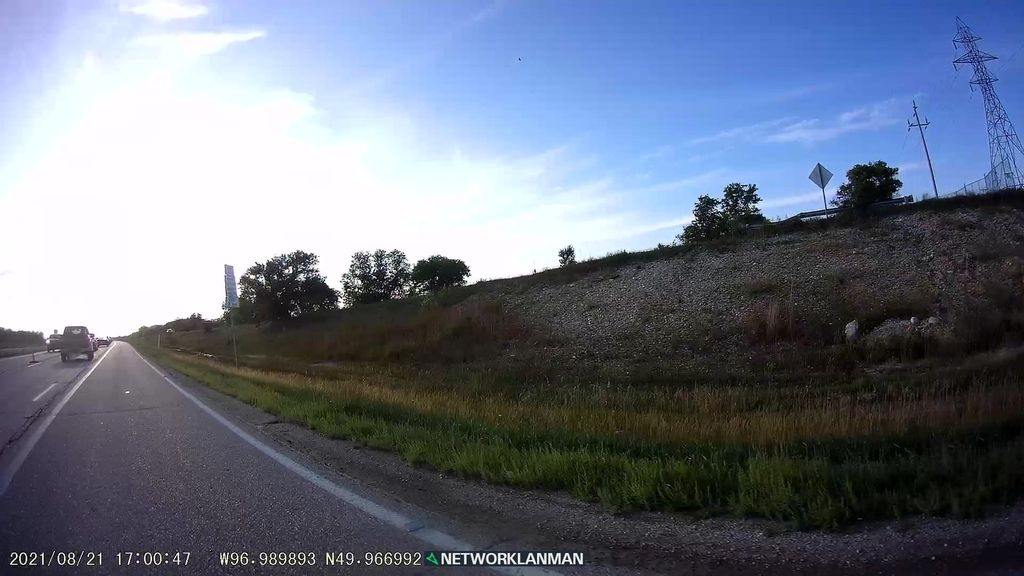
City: winnipeg